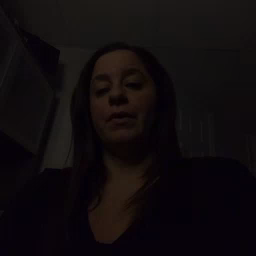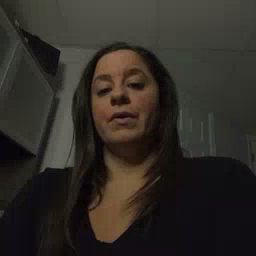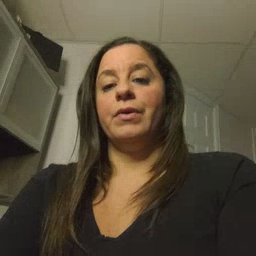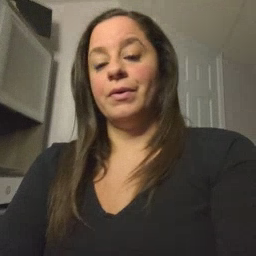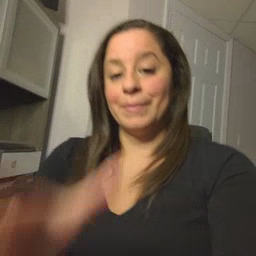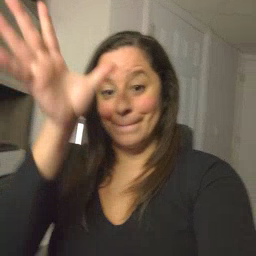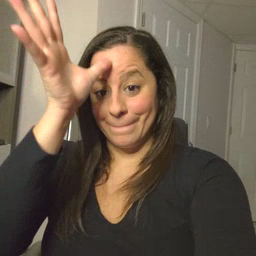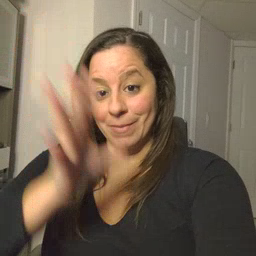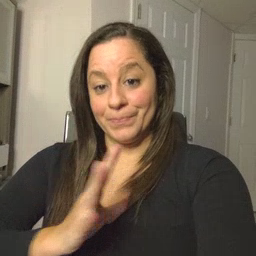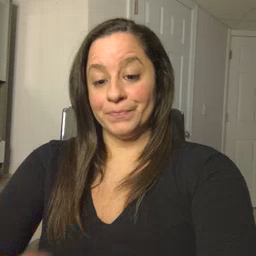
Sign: man